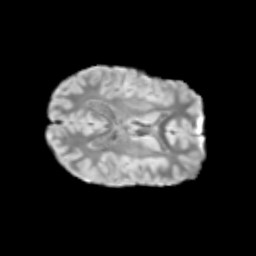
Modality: T2w
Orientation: axial
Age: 10
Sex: male
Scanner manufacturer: siemens
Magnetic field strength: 3 T
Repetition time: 3.8 s
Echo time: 0.07 s